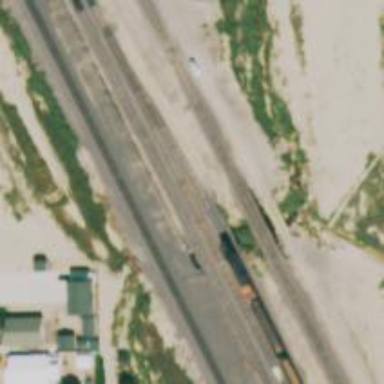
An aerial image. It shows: Railway bridge over siding rail track.